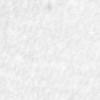
Label: no_change